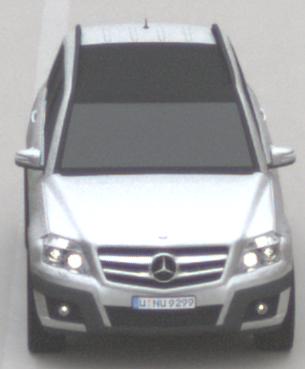
Make: Mercedes-Benz
Model: GLK 280
Detailed model: GLK-Class (204)
Model produced from: 2008/10
Model produced until: 2009/04
Doors: 5
Color: white
Road condition: dry road
Daytime: midday
Contrast: low contrast